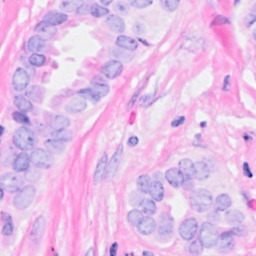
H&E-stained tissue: Breast